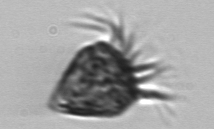
Label: Strombidium_morphotype2